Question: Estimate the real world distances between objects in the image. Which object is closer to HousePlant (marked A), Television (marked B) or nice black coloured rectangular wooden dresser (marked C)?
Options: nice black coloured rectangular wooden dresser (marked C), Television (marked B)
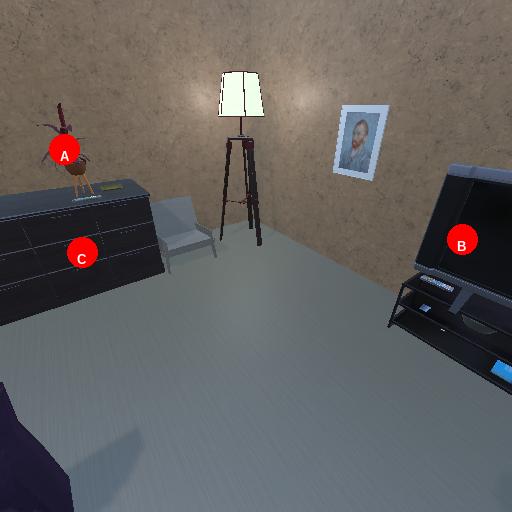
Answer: nice black coloured rectangular wooden dresser (marked C)